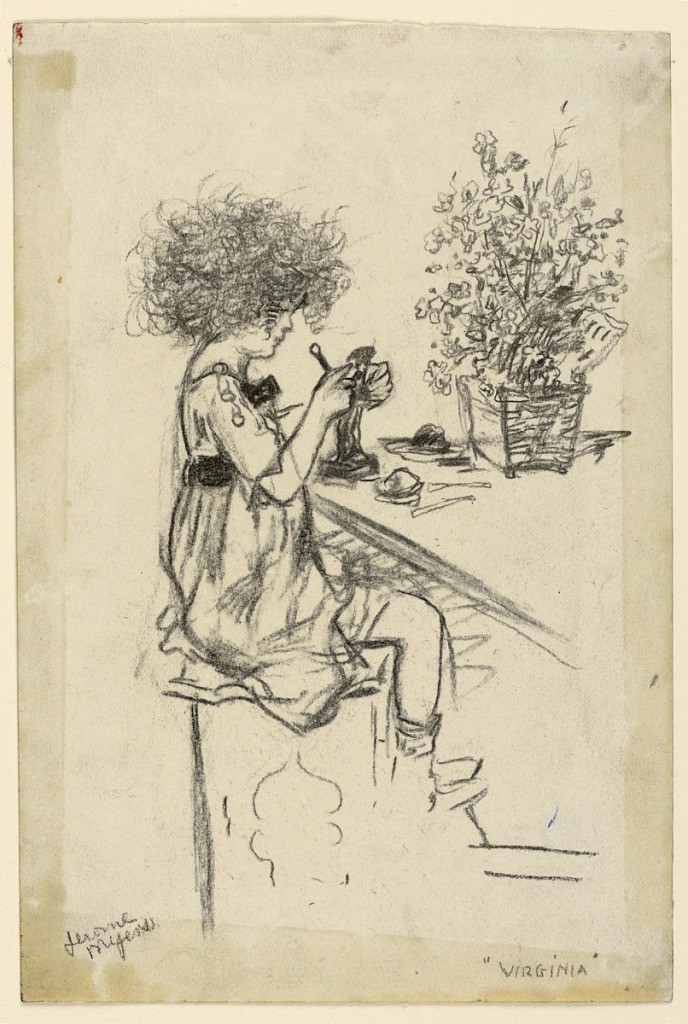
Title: Virginia Modeling, Study for Etching
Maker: Jerome Myers, American, 1867–1940
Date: ca. 1912
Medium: Black crayon on paper
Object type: Drawing
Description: A young girl sitting before a table, with a tool in her hand, modeling a figure in clay. She faces right, in profile. A potted plant or flower arrangement is on the table, right.